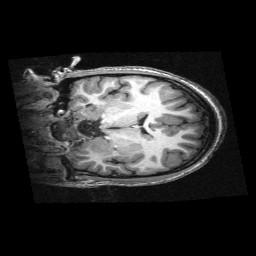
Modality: T1w
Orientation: coronal
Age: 12
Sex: female
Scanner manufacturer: siemens
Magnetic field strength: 3 T
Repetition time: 2.3 s
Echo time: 0.00336 s